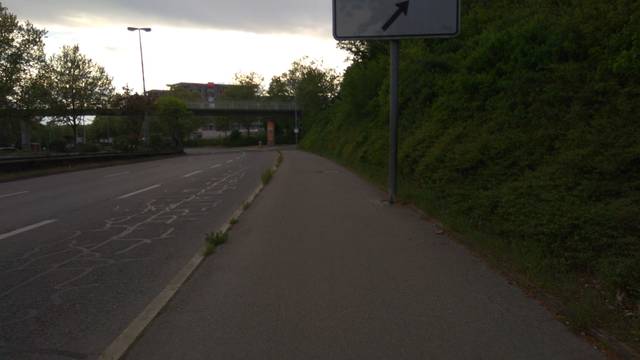
Region: Germany
Coordinates: 48.502, 9.203